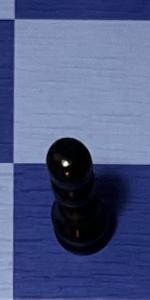
Label: Pawn_Black